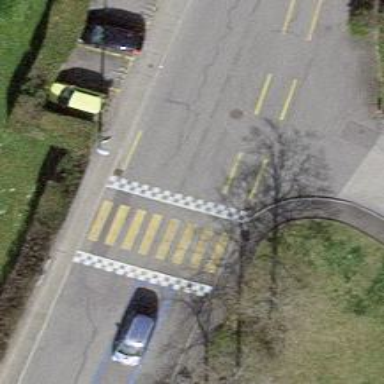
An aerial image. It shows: Zebra crossing for pedestrians.